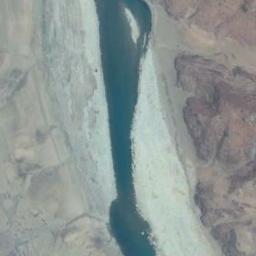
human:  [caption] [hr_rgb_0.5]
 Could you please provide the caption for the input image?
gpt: The land rises and falls by the river .

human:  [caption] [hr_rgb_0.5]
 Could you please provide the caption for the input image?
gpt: A curvy turquoise river with white sandy land by the river and tan land with sparse green vegetation on both sides of the bank .

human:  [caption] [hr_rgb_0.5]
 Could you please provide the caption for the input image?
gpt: The dark green river with a wide white floodplain goes through the wasteland .

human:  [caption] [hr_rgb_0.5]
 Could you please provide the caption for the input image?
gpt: The river goes through the bare land .

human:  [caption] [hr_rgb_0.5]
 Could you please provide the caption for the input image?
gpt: There are white sand and brown bare land near the river .